Question: I am saving pictures into isolated storage on my phone and I need to check those pictures. I have already tried WP Power tools and it worked for first time, then the tool shows nothing.
I tried ISETool too, but I get Error: "Unit cannot find specified trace or area on disc."(I dont know right translation into english)
My cmd:
ISETool ts deviceindex:0 c8f84505-4b6f-4241-92c2-c35b011ae79a C:\Users\j.cihlar\Documents
IsoStoreSpy is not for Win 10 so I have no idea what to use...
EDIT:

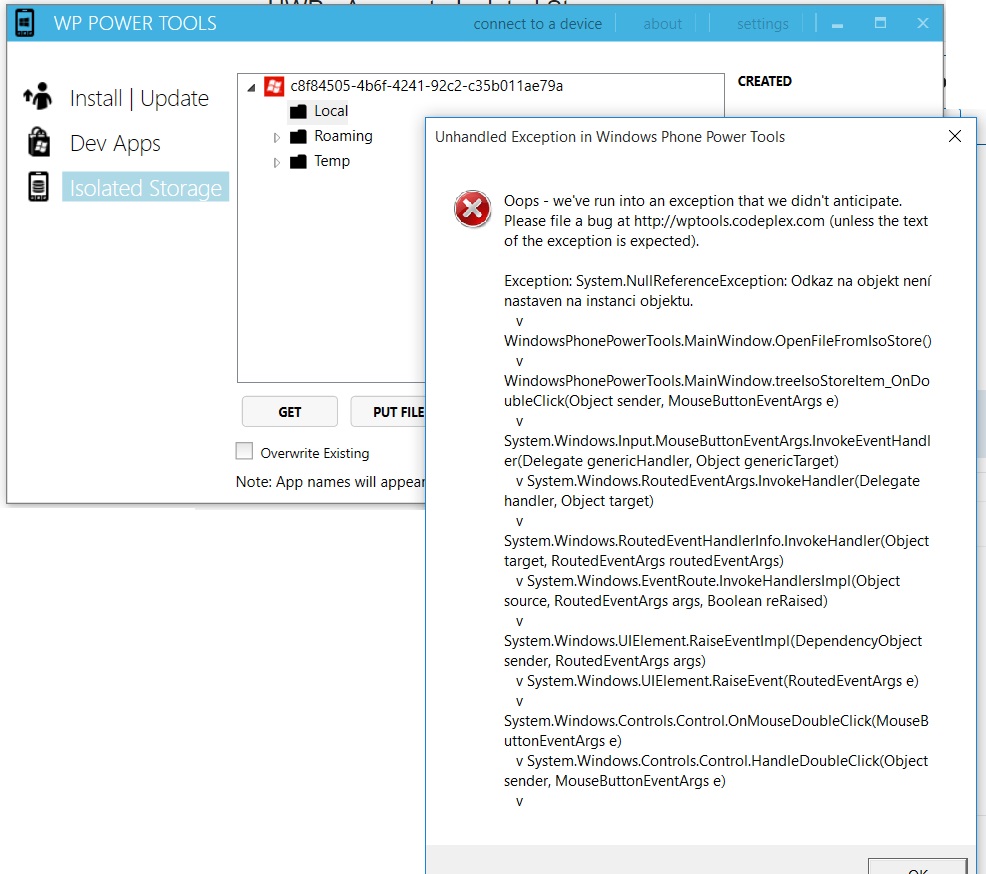
Answer: You can use the 'Device portal':
1. On your phone go to Settings > Update & security > For developers and enable Device discovery and Device portal.
2. On your PC go to address show below the Device portal section.
3. Click the Pair button in Device discovery section and write the shown code to the textbox in your browser and submit it.
4. In browser in section App File Explorer is shown folder LocalAppData folder where are your app's data.
For security reasons I recommend to turn off the 'Device portal' and 'Device discovery' when it's not needed!